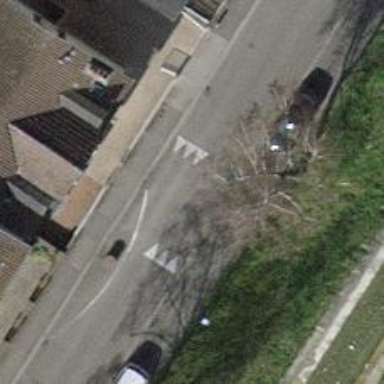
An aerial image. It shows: Bump for traffic calming.